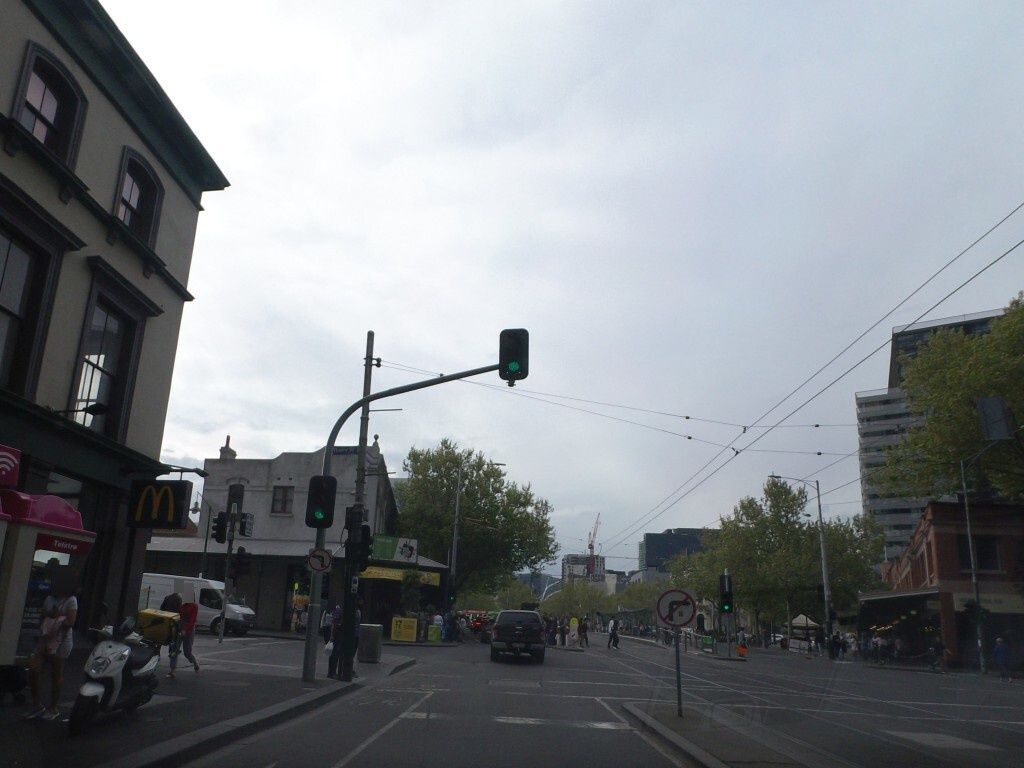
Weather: cloudy
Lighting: day
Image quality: good
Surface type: driving surface
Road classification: tertiary
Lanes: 2
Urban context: urban centre
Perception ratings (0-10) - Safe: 4.91, Lively: 8.14, Beautiful: 7.24, Boring: 3.82, Depressing: 5.27, Wealthy: 2.47